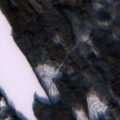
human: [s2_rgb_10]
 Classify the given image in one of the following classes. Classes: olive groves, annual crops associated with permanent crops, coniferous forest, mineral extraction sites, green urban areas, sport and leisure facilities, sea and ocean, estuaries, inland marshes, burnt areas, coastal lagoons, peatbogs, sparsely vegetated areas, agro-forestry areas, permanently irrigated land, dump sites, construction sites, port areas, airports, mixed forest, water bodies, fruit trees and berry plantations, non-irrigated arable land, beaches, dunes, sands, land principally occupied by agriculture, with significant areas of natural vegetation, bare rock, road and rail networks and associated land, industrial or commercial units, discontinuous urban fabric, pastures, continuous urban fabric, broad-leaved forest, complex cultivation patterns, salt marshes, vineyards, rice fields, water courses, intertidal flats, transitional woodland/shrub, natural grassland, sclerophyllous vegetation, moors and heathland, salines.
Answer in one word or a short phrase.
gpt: coniferous forest, mixed forest, transitional woodland/shrub, water bodies